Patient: sex F, age 59
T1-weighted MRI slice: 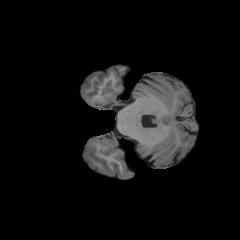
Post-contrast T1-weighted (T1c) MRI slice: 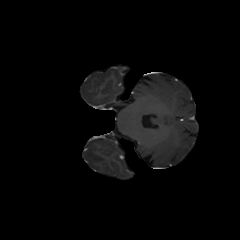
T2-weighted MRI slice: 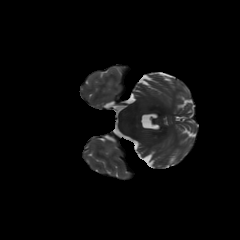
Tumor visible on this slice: no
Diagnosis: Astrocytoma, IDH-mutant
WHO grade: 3